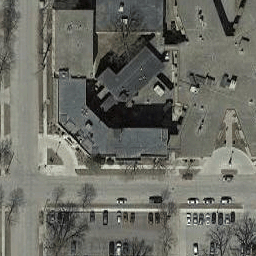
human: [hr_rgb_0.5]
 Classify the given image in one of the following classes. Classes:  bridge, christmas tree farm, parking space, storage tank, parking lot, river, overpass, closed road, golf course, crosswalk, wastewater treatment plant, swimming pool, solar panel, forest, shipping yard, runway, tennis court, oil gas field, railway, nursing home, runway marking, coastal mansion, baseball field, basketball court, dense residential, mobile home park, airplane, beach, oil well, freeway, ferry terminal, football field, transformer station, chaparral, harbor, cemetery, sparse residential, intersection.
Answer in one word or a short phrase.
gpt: nursing home